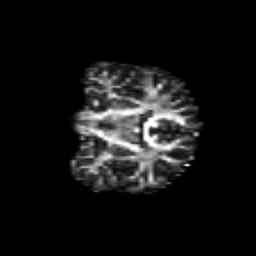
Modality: FA
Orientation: coronal
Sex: female
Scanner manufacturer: siemens
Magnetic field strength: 3 T
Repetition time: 5 s
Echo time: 0.071 s